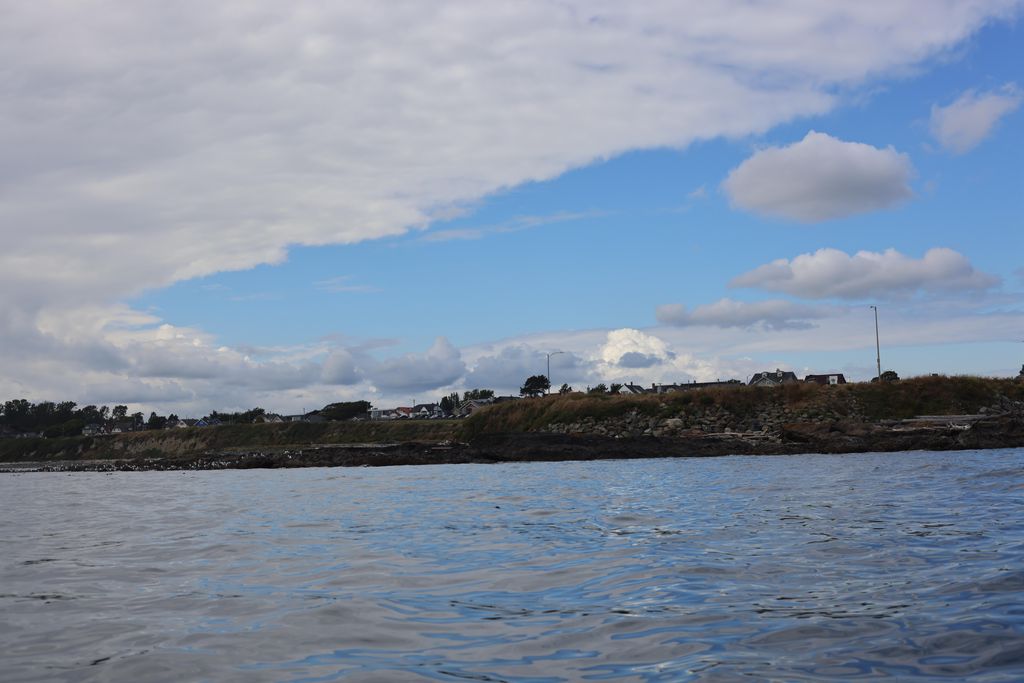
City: victoria